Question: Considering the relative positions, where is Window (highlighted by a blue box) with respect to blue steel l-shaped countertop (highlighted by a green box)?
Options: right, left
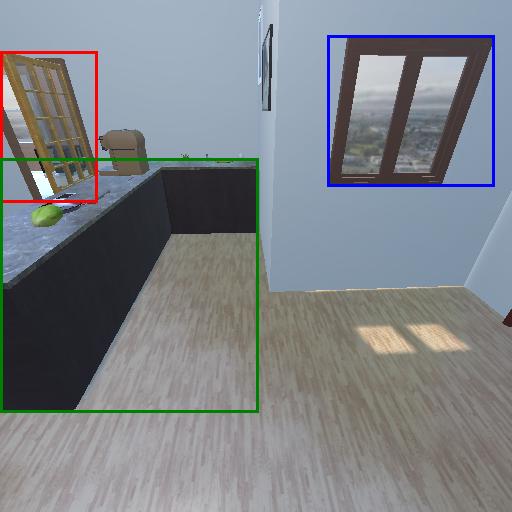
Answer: right